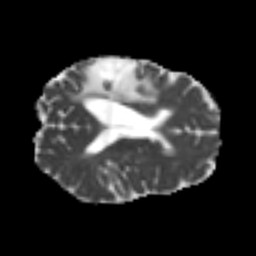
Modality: MD
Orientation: axial
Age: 44
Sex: female
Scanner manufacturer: siemens
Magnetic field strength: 3 T
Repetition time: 4.999 s
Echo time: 0.07946 s